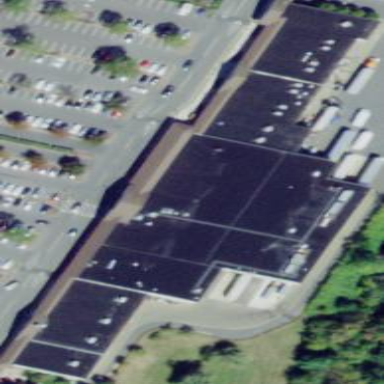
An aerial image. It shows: Commercial building with flat roof.